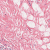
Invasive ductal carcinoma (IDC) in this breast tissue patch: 0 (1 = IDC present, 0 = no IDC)